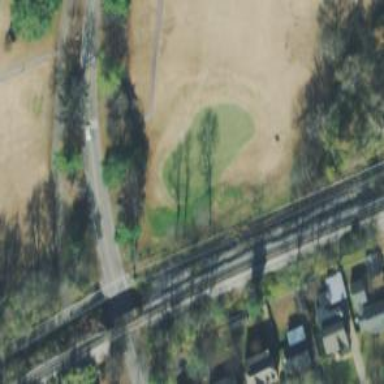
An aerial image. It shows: View of golf hole.